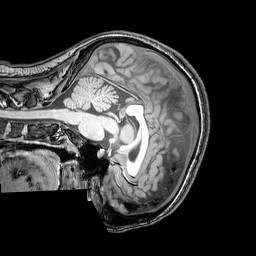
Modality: T1w
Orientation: sagittal
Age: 25
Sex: female
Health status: healthy
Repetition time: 0.081 s
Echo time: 0.037 s